Interaction volume radius: 10 \u00c5
Interaction volume height: 40 \u00c5
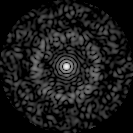
Disorder parameter: 0.8572